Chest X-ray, PA view. Patient: 82 years old, sex M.
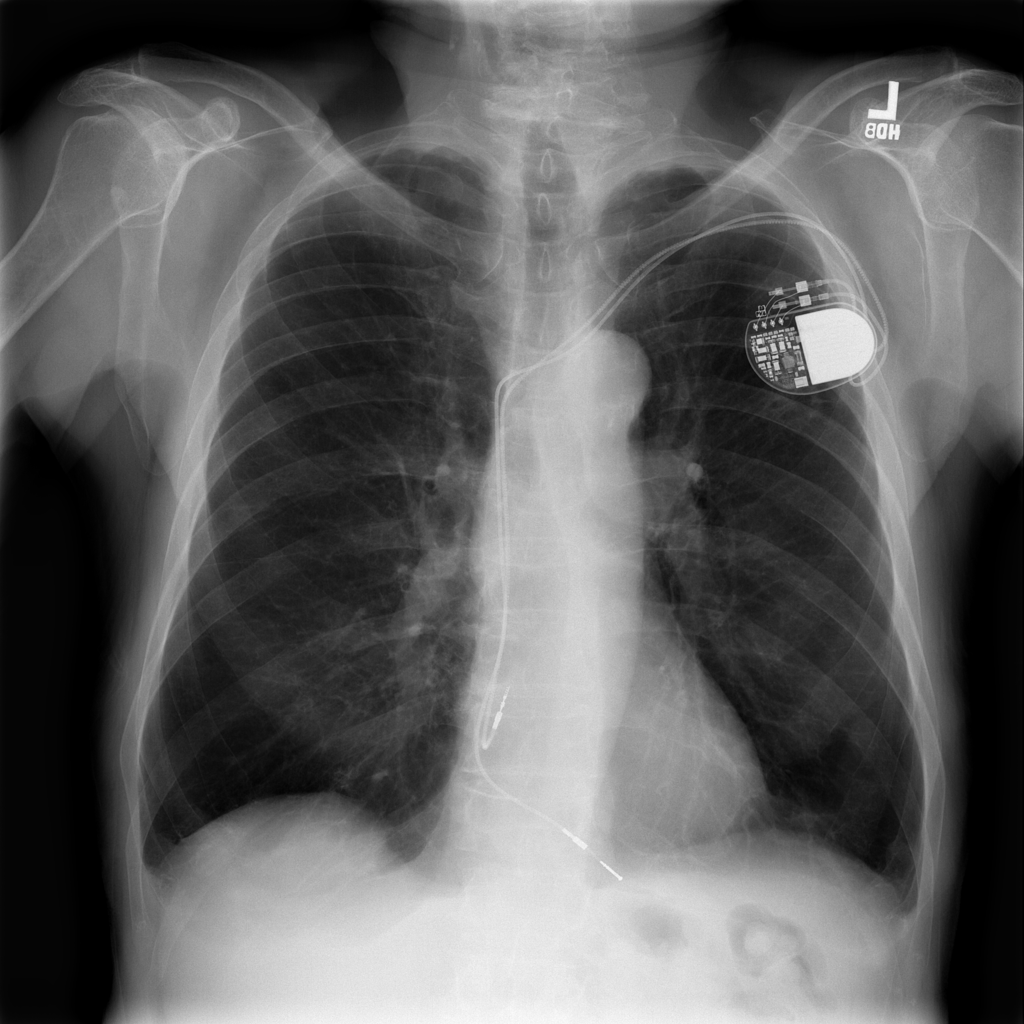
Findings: No Finding